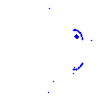
Particle: pion